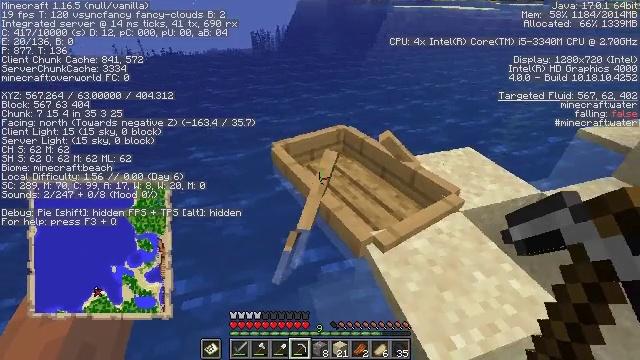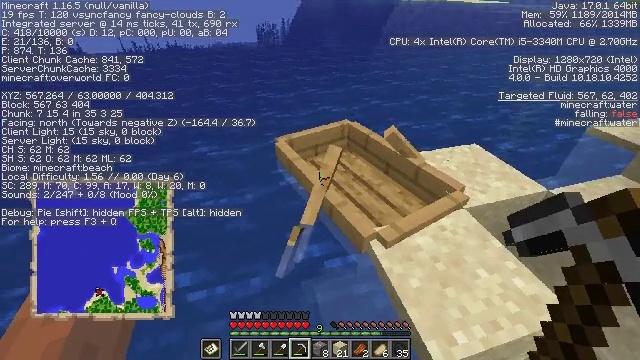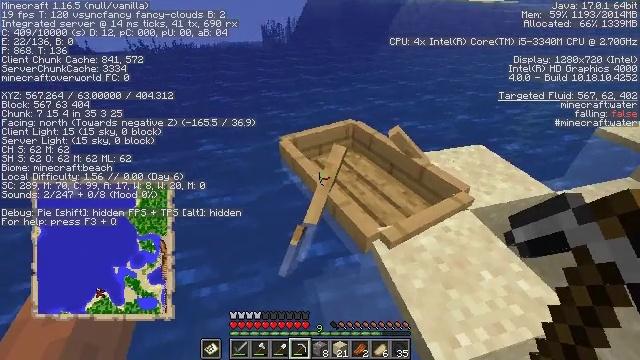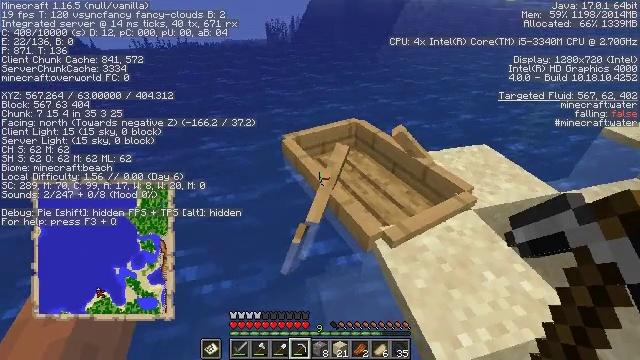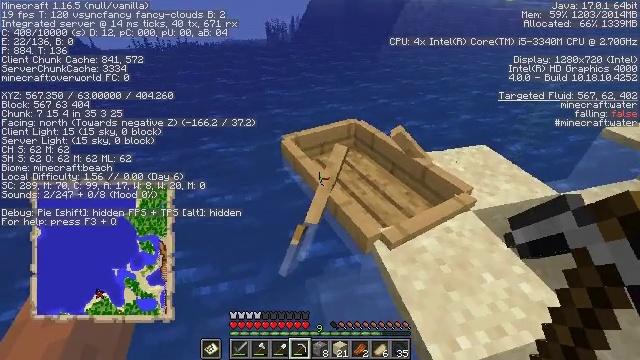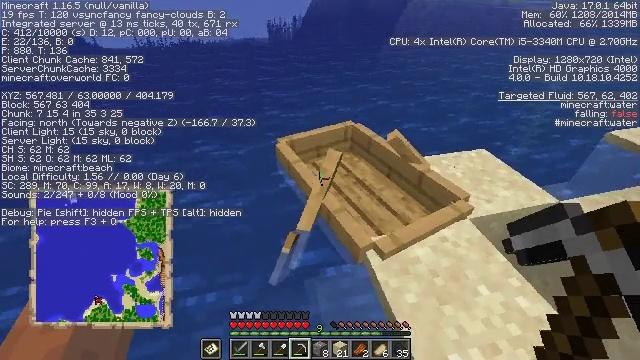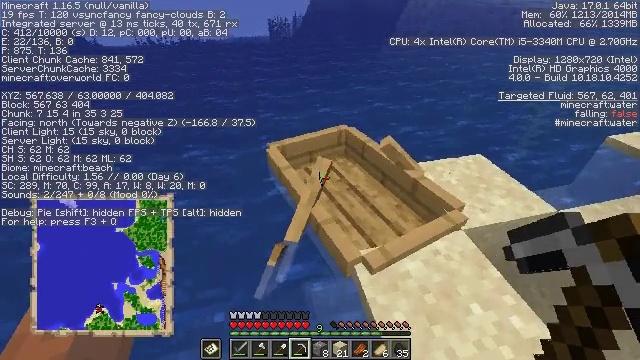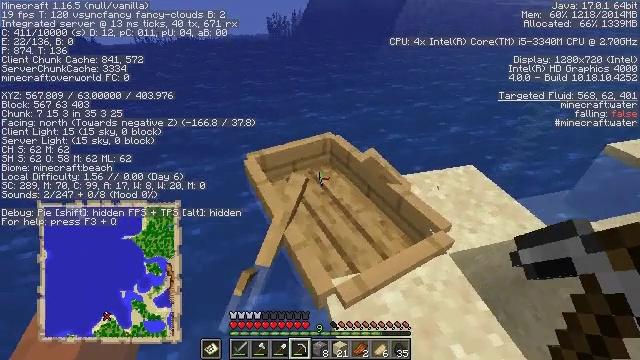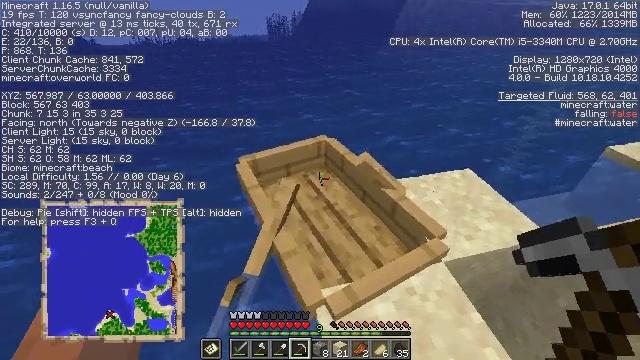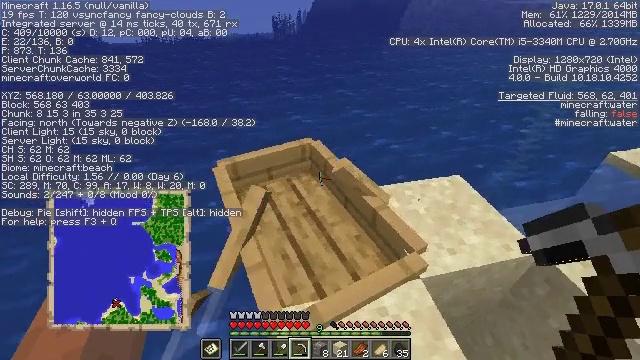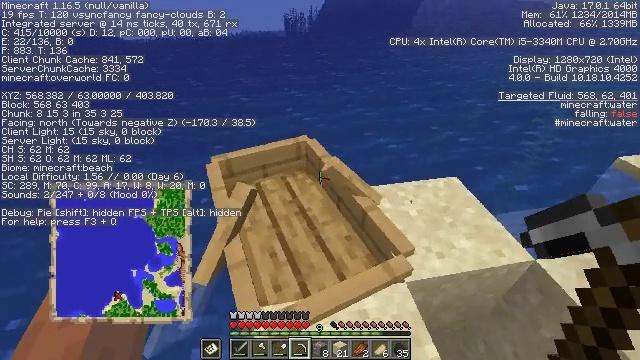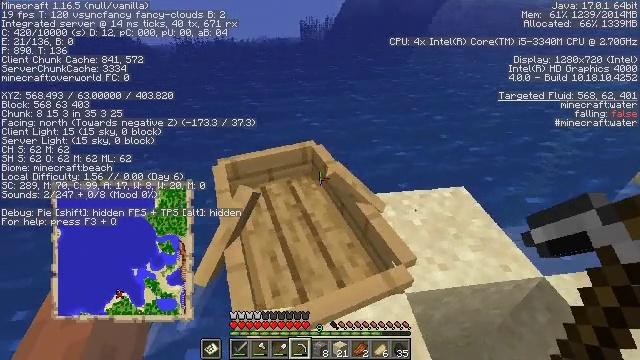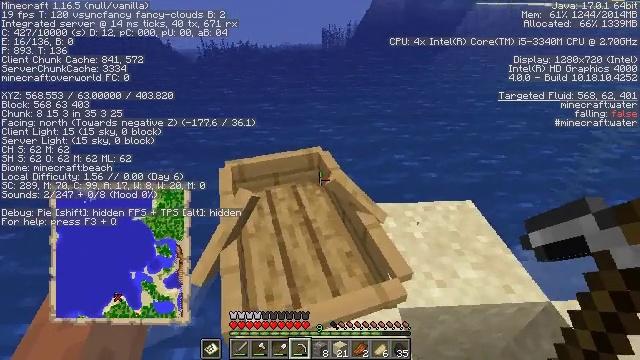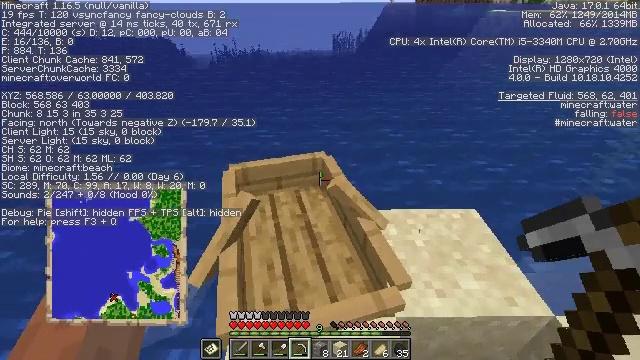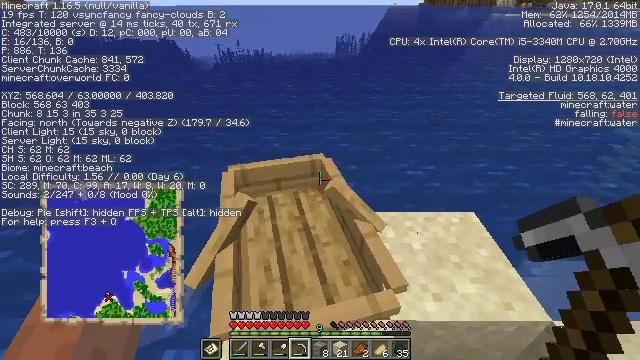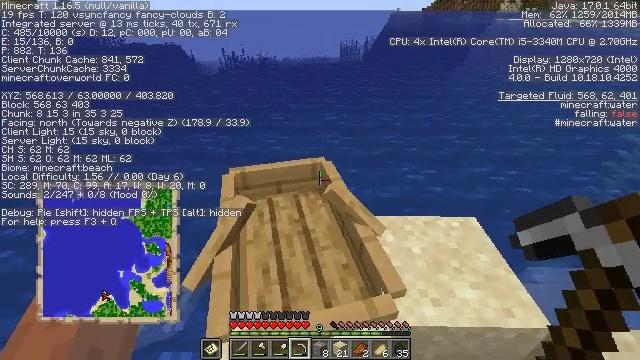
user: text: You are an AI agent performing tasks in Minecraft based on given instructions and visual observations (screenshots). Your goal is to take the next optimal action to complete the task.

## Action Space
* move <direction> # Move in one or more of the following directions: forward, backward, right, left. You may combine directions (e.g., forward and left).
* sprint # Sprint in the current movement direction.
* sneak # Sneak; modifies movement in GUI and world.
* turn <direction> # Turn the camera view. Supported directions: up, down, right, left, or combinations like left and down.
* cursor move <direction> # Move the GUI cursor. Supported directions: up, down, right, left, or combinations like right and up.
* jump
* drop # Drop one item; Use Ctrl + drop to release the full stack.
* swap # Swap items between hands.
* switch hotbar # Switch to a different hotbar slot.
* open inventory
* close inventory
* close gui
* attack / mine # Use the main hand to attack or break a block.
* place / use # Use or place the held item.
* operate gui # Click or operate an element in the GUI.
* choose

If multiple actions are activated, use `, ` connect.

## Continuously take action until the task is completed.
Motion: motion action
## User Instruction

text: Attack the ground to gather sand.
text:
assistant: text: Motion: turn left and down
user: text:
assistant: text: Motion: turn left
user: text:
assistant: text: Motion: no_op
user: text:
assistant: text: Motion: move forward and move right
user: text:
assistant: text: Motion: move forward and move right
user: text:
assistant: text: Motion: move forward and move right
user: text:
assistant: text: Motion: move forward and move right
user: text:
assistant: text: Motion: move forward and move right
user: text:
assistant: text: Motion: move right, turn left
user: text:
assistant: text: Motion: move right, turn left
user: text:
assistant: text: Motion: turn left and up
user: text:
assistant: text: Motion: turn left and up
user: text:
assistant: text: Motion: turn left and up
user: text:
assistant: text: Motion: no_op
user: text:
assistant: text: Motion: no_op
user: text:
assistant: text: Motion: no_op
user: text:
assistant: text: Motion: no_op
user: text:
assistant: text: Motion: turn left
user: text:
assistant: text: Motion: no_op
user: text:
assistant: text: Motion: no_op
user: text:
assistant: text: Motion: no_op
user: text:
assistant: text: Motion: move forward and move right
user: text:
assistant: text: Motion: move forward and move right
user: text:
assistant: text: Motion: no_op
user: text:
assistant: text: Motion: no_op
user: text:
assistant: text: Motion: no_op
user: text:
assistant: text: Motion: no_op
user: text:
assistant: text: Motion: no_op
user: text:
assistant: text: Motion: no_op
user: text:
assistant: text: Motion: no_op